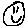
Label: smiley face